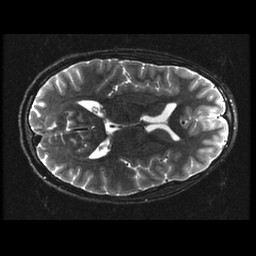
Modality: T2w
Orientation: axial
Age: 16
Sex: female
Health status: ill
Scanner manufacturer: ge
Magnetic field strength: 3 T
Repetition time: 7.5 s
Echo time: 0.1015 s